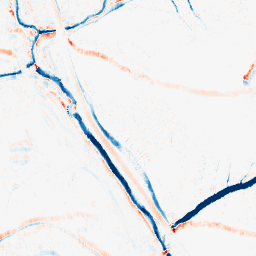
Category: morphological
Decomposition family: morphological_ellipse
Decomposition parameters: operation: average
width: 10
height: 5
Upsampling method: bicubic
Upsampling parameters: scale: 2
Upsampling scale: 2